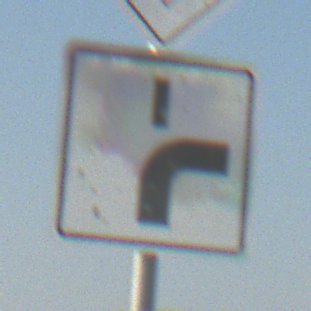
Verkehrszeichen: VerlaufVorfahrtsstrasse8
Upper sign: Vorfahrtsstrasse
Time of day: MorningAfternoon
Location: Outdoor (Special)
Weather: Clear
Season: NotSpecified
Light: Natural